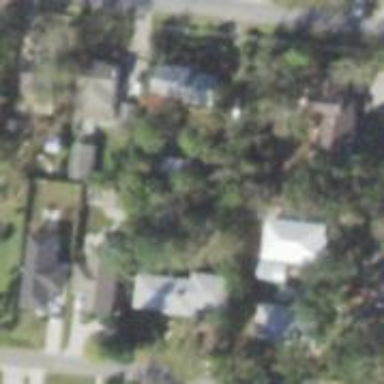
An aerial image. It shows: Single-family residential area.